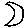
Label: moon